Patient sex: F
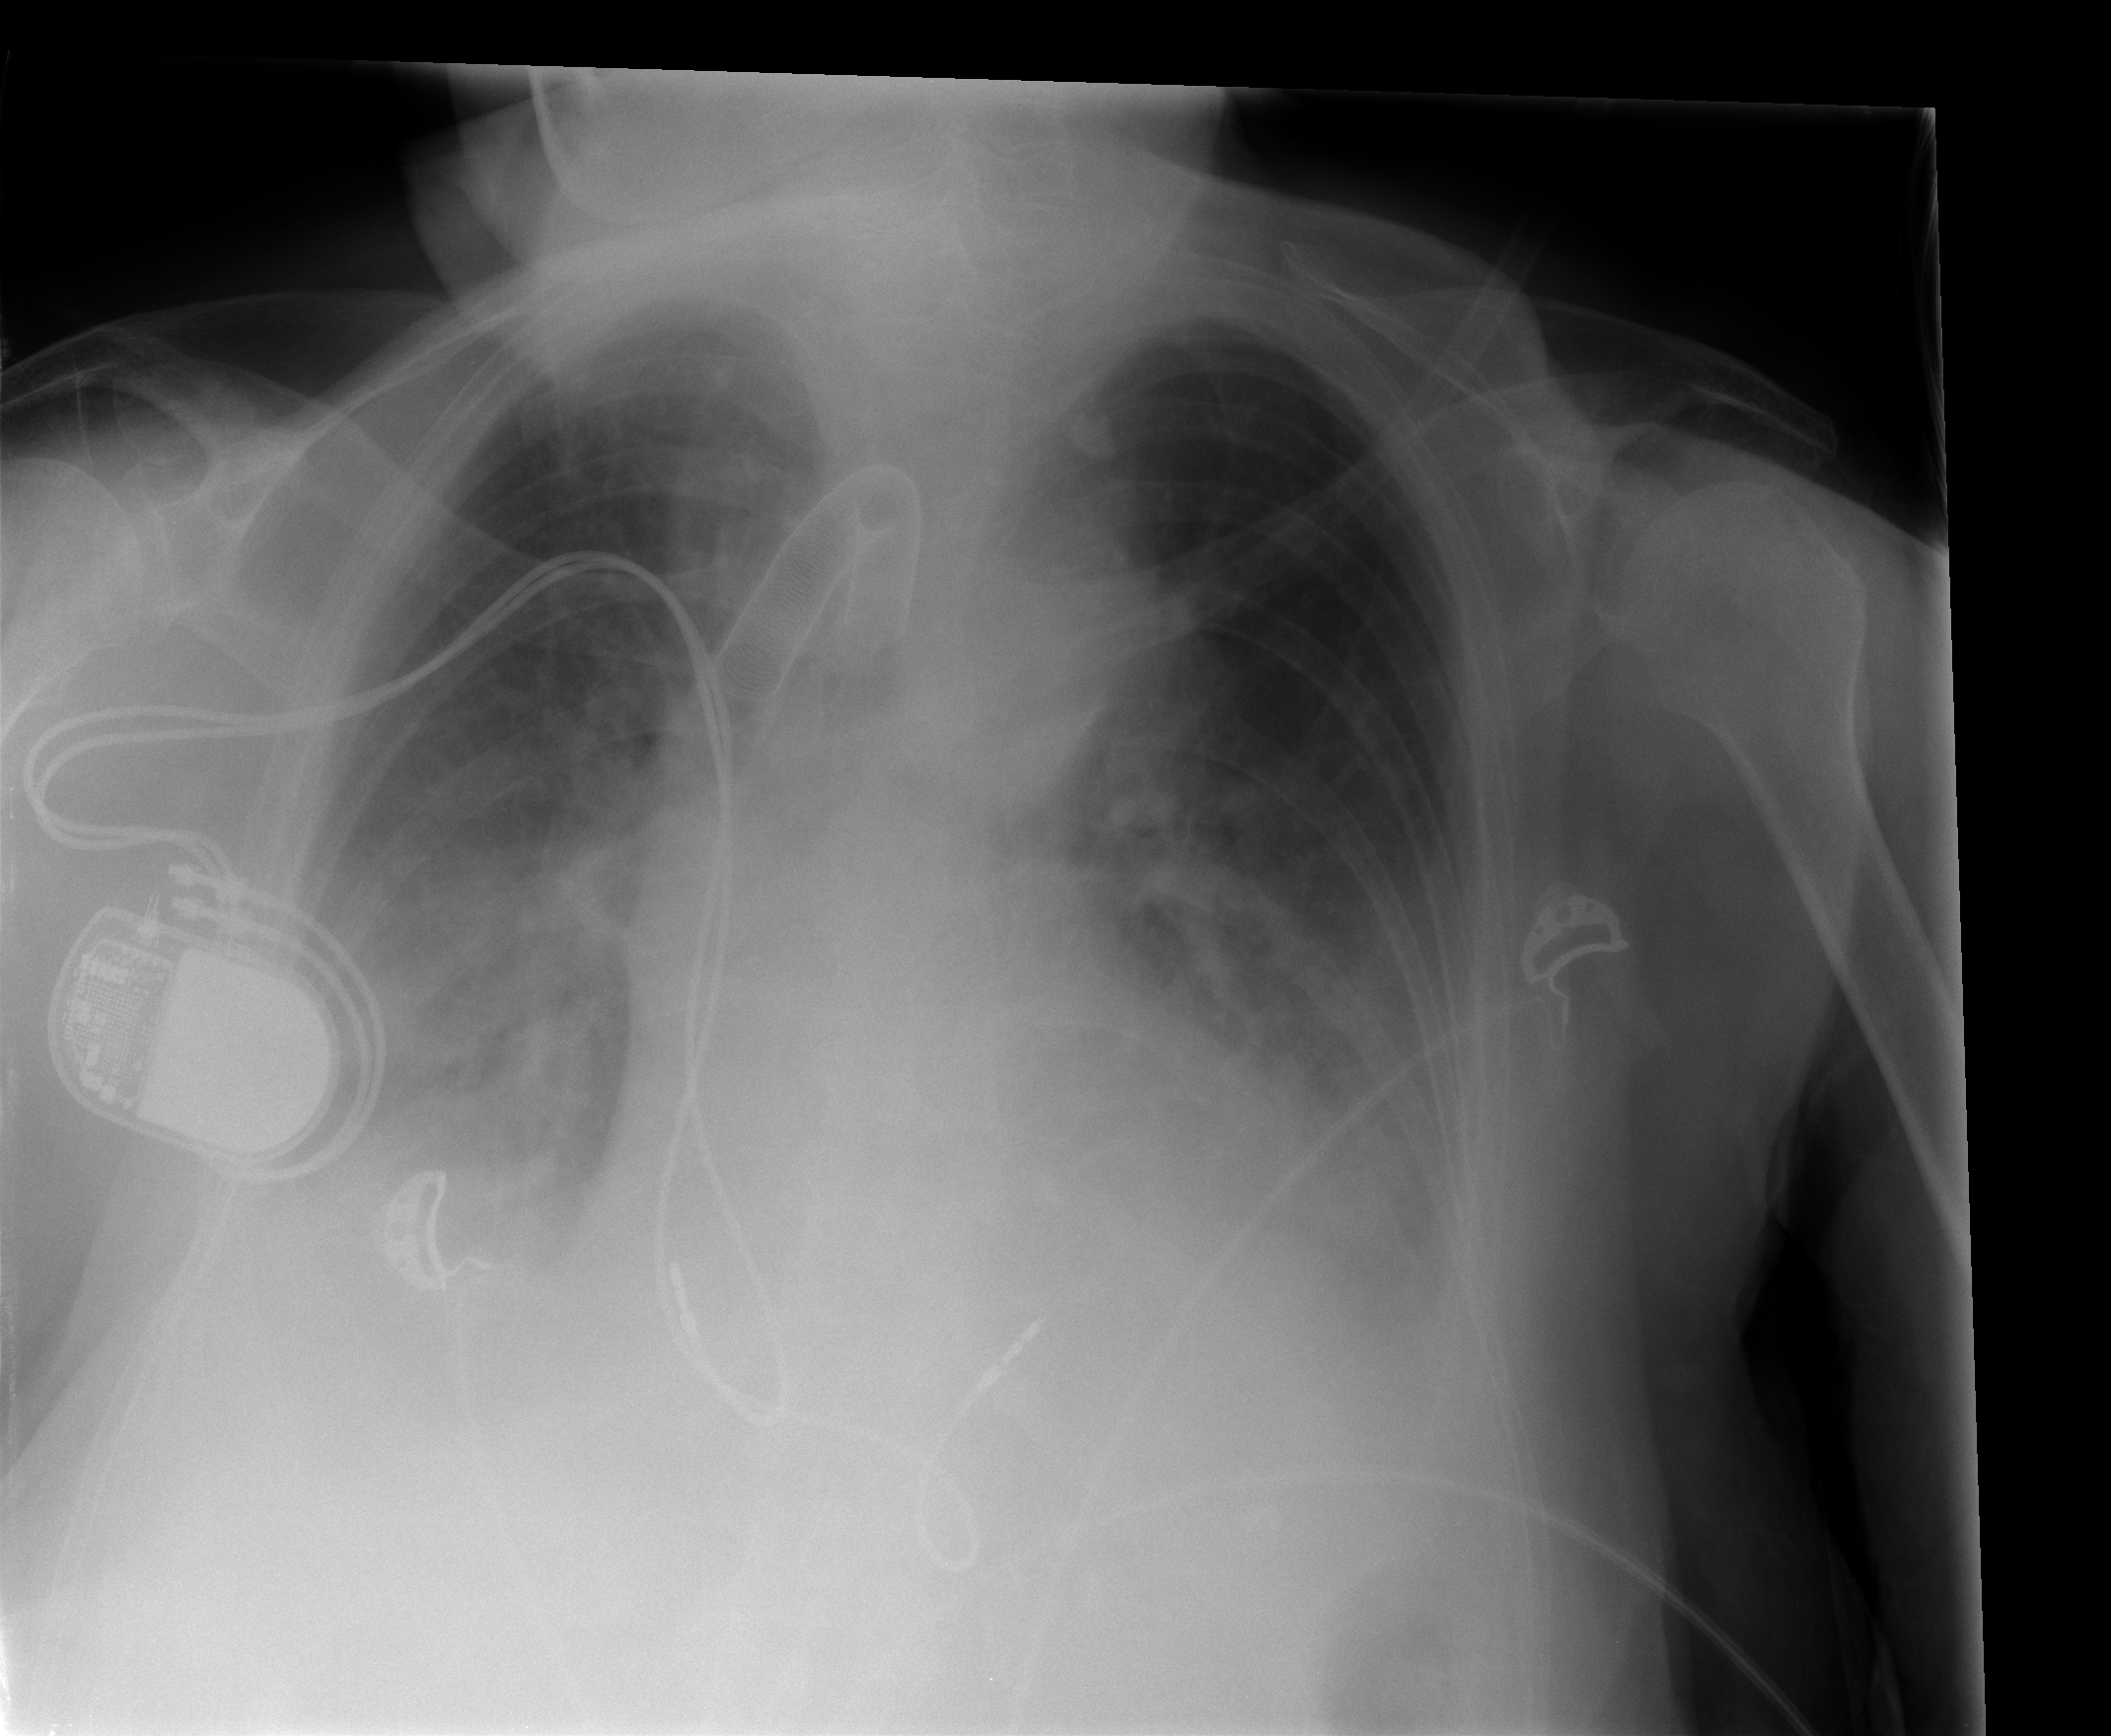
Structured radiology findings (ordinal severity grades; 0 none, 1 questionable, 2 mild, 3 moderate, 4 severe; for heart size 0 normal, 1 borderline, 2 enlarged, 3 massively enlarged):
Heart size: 2
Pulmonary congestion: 3
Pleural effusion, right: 3
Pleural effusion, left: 3
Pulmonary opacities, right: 2
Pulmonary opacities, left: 2
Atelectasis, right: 2
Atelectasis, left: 2